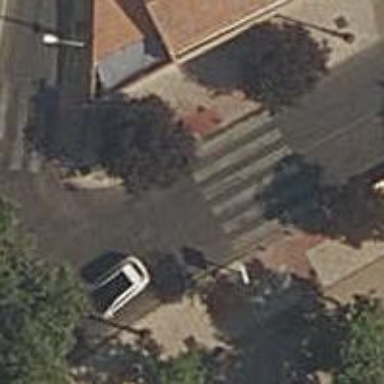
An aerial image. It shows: Marked crossing on the road.